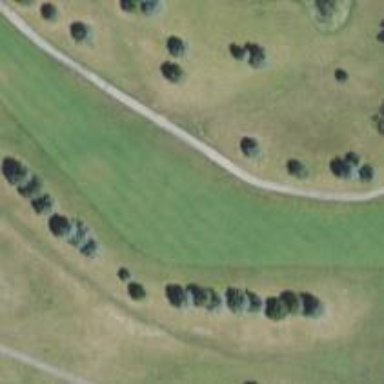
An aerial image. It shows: Scenic golf fairway.